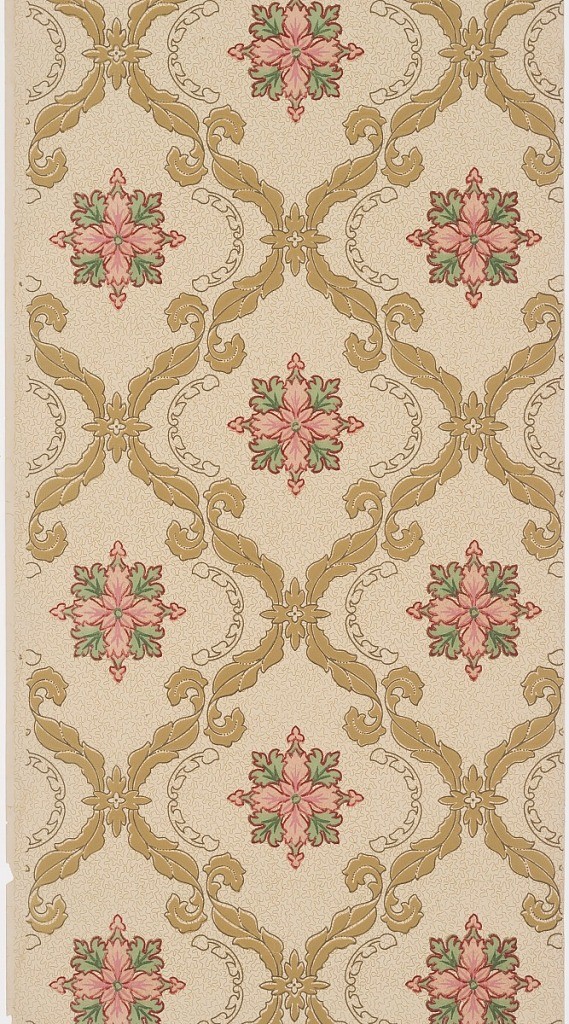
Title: Ceiling paper
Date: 1905–1915
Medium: Machine-printed paper
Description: On light green-yellow ground, olive green vine treillage containing floral motifs in green and pink.